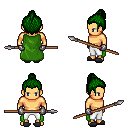
a pixel art fantasy rpg character, male body template, human, tanned skin, green cape, white pants, green short topknot hairstyle, metal gloves, gray slippers, spear, four views (front, back, left, right), 2x2 character sprite sheet, small pixel art, hard edges, no anti-aliasing